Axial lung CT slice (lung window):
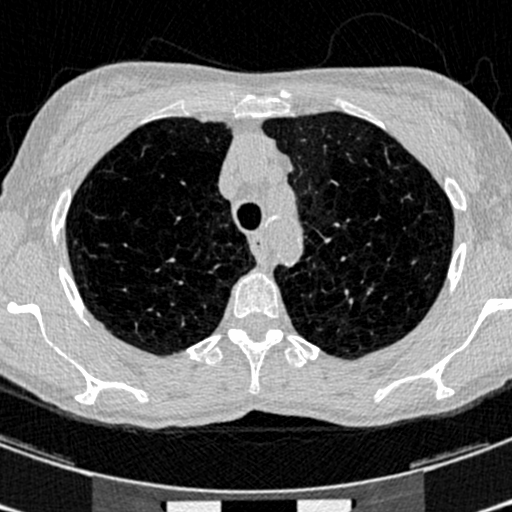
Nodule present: no